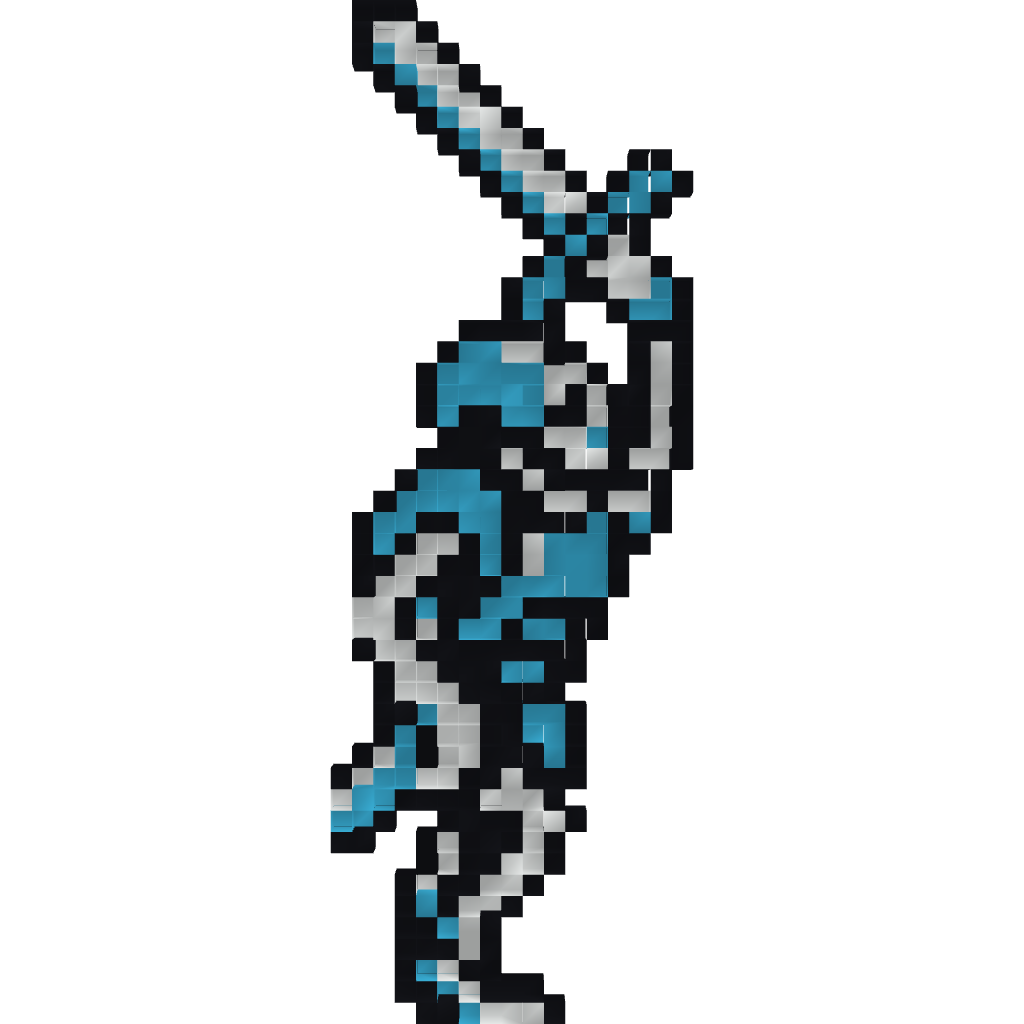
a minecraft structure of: Armored Skeleton with sword Castlevania 3